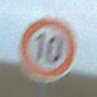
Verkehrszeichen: Geschwindigkeit10
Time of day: SunriseSunset
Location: Outdoor (RoadRail)
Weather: PartlyCloudy
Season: NotSpecified
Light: Natural